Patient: sex M, age 63
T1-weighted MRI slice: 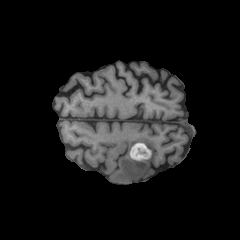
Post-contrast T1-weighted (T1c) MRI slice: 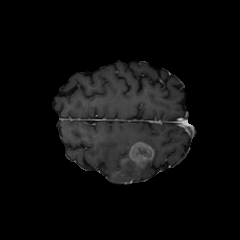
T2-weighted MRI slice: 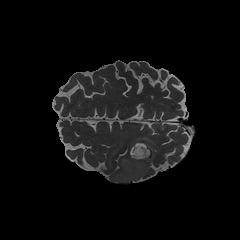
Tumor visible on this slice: yes
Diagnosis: Glioblastoma, IDH-wildtype
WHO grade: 4